Interaction volume radius: 5 \u00c5
Interaction volume height: 20 \u00c5
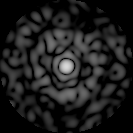
Disorder parameter: 0.8414